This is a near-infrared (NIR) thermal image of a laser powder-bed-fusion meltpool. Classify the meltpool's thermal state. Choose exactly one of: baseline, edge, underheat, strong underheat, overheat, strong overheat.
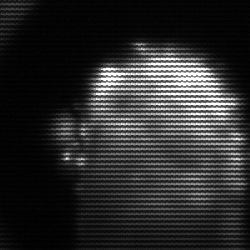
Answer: baseline